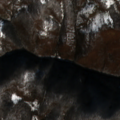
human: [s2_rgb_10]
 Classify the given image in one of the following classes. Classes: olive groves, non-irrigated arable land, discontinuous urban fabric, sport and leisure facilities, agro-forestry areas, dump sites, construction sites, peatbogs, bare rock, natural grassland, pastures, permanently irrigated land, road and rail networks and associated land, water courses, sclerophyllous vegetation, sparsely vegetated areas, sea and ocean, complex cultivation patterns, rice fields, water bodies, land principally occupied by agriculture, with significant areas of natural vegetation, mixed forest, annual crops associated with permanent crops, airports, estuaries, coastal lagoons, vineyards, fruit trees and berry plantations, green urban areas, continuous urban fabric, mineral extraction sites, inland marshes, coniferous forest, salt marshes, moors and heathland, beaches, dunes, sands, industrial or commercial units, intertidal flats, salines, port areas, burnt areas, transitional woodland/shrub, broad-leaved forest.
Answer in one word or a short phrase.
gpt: broad-leaved forest, transitional woodland/shrub